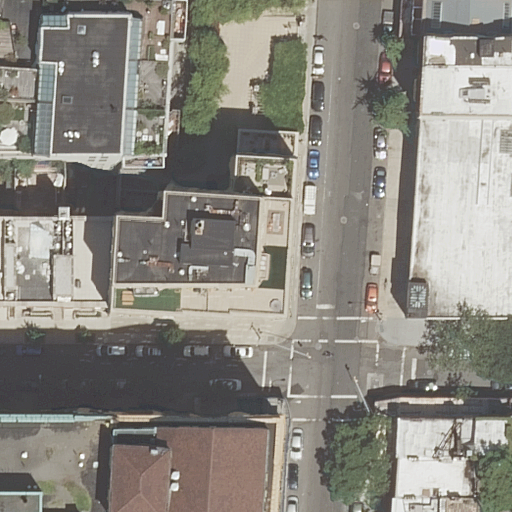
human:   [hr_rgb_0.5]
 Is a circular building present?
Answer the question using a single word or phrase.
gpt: no

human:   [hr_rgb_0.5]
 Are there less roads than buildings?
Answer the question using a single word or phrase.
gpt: yes

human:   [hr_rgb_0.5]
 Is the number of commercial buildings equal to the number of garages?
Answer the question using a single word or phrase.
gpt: yes

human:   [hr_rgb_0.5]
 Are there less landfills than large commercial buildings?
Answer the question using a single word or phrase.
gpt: no

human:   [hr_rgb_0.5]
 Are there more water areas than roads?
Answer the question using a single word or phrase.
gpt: no

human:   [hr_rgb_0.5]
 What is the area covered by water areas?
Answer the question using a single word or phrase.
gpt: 0m2

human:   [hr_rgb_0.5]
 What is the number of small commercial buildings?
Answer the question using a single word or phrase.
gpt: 0

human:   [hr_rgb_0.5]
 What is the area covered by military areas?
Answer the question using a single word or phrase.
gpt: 0m2

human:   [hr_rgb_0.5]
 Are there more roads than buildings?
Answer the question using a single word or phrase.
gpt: no

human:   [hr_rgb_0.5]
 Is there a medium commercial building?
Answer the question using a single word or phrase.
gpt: no

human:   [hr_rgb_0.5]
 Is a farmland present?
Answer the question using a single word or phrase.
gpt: no

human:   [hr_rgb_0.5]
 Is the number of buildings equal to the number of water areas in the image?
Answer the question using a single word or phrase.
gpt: no

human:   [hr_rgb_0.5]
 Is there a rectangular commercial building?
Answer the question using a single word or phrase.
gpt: no

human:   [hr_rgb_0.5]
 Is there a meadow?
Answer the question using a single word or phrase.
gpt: no

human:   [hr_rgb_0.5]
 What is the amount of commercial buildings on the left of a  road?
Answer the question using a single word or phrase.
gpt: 0

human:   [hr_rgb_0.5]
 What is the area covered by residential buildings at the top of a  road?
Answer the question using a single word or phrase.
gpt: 3133m2

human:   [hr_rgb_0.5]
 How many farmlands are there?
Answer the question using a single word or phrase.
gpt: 0

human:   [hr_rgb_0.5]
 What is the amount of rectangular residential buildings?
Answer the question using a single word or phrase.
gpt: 11

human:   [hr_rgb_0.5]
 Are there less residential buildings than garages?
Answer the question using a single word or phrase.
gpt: no

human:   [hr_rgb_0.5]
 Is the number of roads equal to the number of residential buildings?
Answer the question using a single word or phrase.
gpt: no

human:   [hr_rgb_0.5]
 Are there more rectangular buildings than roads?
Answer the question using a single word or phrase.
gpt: yes

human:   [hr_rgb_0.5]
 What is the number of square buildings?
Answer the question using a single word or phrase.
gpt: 0

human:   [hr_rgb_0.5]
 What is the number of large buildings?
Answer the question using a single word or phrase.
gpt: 4

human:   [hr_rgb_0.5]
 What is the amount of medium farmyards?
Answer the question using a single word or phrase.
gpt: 0

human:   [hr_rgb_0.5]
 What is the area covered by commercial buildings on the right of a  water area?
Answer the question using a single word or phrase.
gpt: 0m2

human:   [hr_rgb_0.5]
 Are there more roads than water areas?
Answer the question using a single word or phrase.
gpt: yes

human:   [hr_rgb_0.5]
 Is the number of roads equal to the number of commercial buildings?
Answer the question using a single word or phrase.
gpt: no

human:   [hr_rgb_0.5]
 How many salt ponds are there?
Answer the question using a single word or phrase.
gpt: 0

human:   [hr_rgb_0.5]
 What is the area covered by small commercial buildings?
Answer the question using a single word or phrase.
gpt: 0m2

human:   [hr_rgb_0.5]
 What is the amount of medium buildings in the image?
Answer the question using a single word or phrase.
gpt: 4

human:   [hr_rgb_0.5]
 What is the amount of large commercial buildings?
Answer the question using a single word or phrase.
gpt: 0

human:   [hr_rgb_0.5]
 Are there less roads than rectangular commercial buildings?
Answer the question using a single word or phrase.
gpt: no

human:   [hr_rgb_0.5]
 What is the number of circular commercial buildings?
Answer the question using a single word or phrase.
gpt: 0

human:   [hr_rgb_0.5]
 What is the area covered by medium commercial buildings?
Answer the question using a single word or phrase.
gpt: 0m2

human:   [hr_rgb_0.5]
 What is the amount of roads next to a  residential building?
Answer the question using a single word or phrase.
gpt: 3

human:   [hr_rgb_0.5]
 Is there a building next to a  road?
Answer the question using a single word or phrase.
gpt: yes